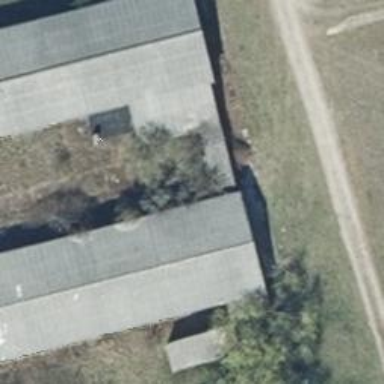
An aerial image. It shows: Gabled farm auxiliary building with grey roof oriented along certain direction.